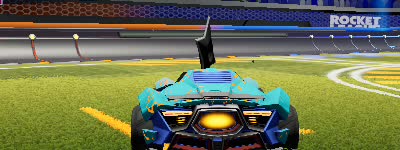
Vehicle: werewolf